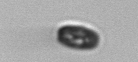
Label: Thalassiosira